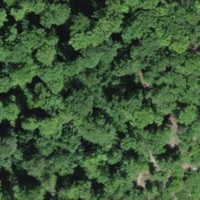
EUNIS habitat code: 44
Species observed at this site:
Corvus corone
Cyanistes caeruleus
Sturnus vulgaris
Troglodytes troglodytes
Buteo buteo
Sylvia atricapilla
Turdus merula
Columba palumbus
Phylloscopus collybita
Parus major
Erithacus rubecula
Mergus merganser
Garrulus glandarius